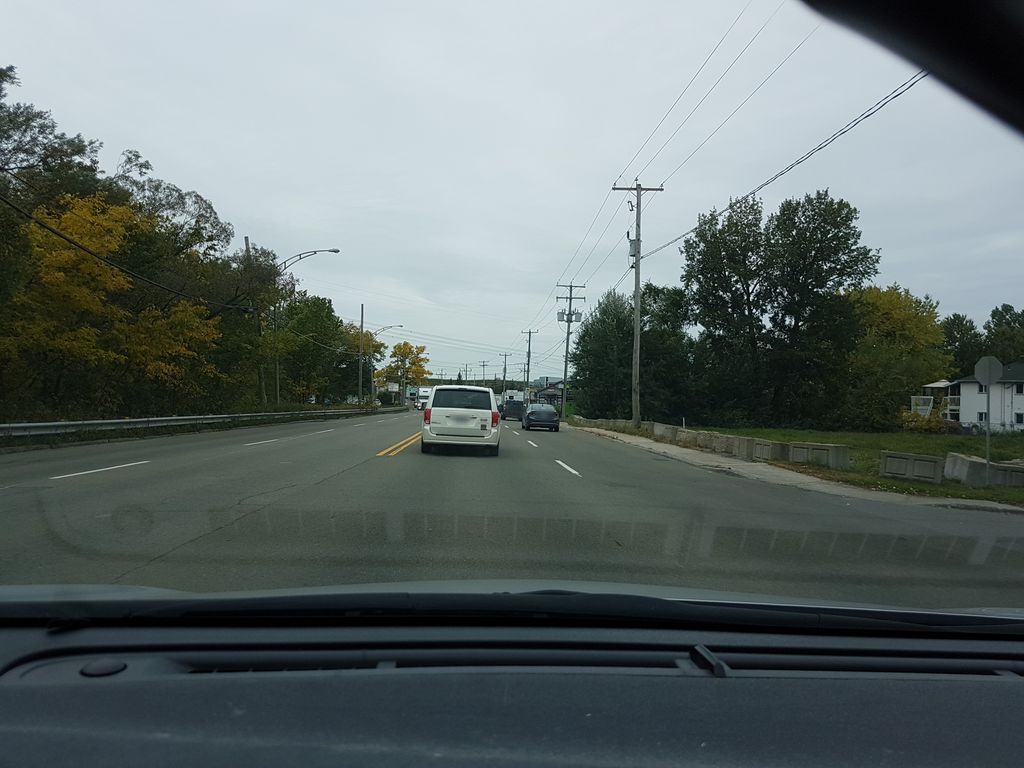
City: quebec_city